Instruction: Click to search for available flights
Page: home
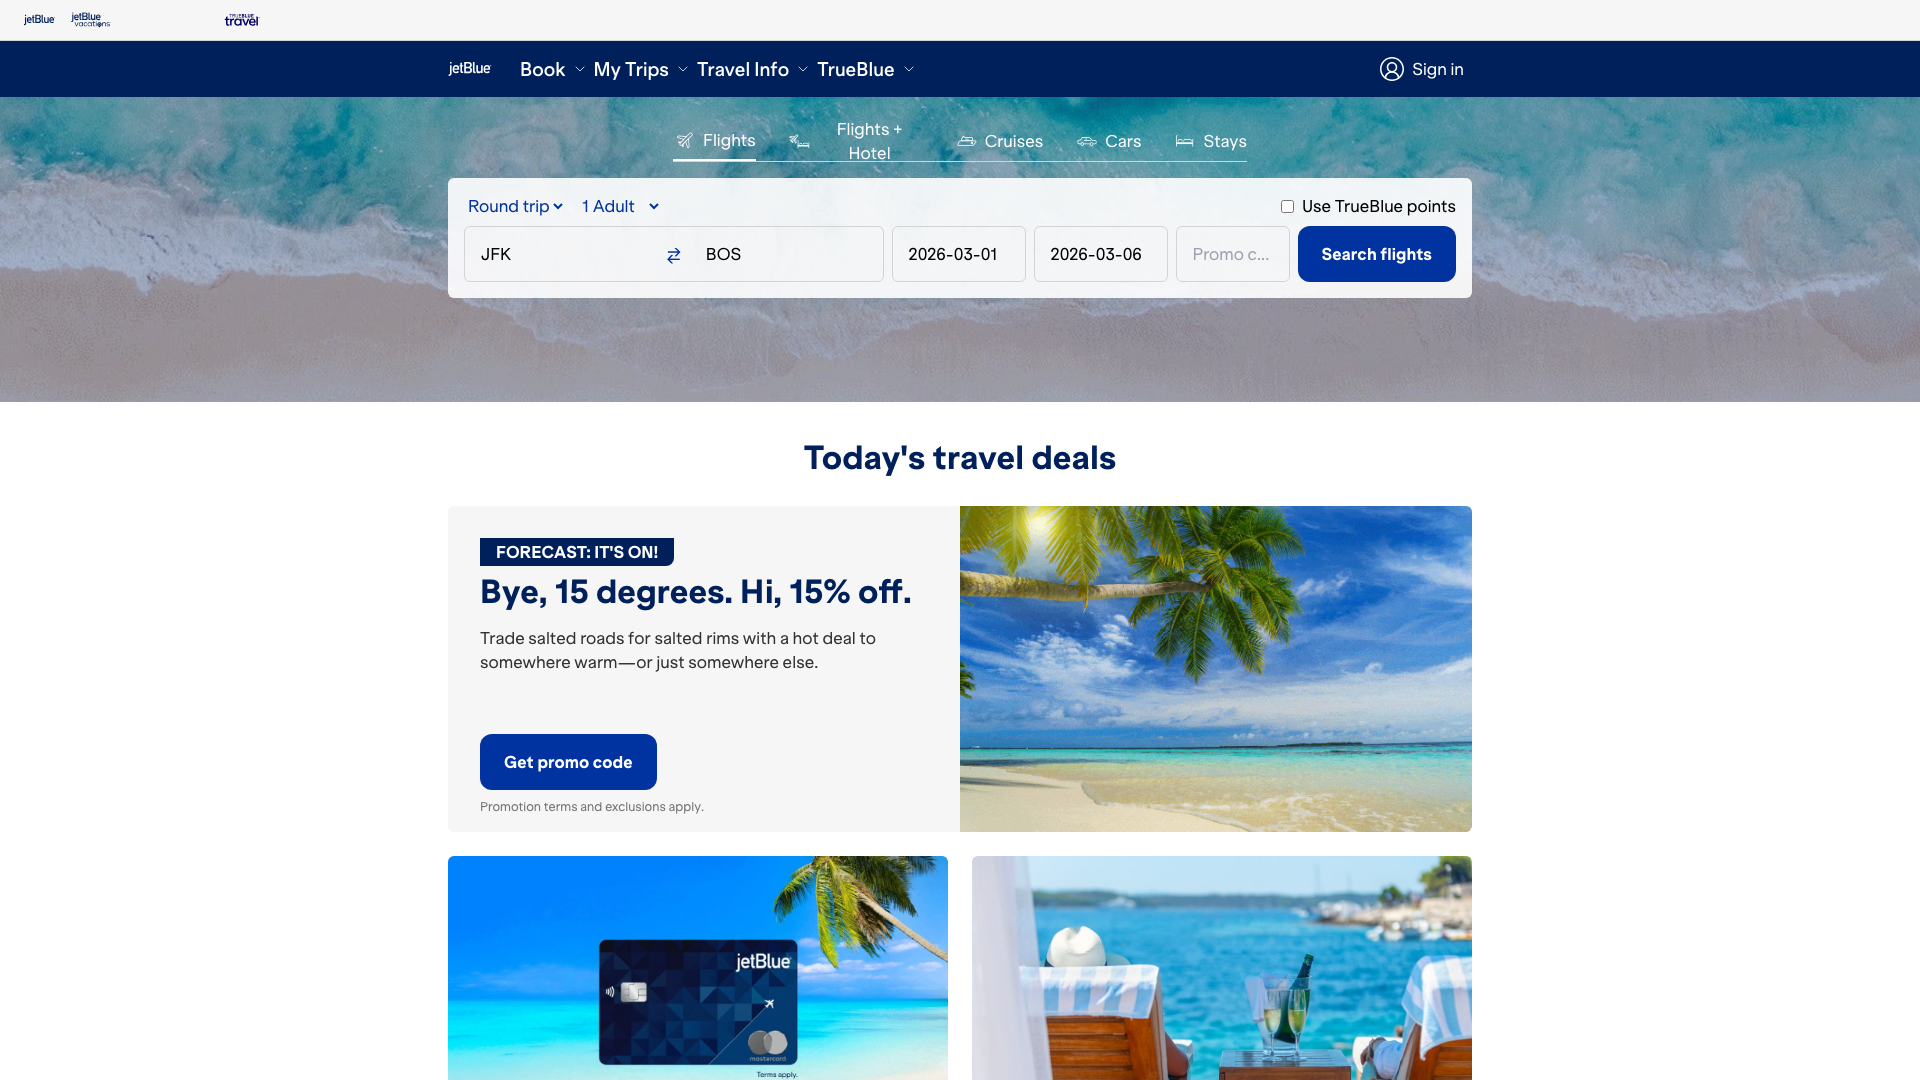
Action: click